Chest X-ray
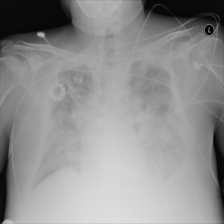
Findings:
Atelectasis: negative
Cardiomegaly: negative
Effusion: positive
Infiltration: negative
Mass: negative
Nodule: negative
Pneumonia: negative
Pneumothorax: negative
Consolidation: negative
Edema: negative
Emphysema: negative
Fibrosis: negative
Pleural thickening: positive
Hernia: negative